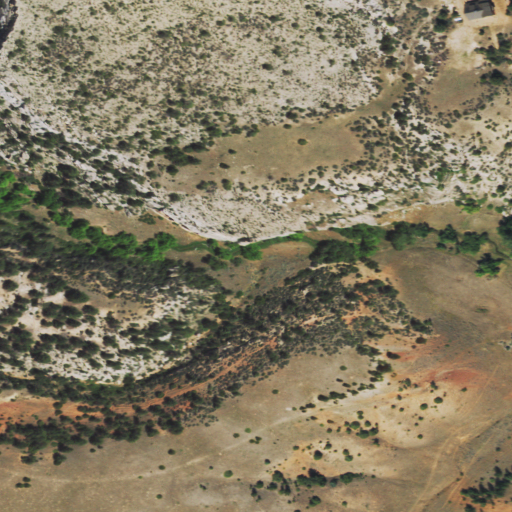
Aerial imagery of valley in Wyoming named Pass Creek Canyon containing shrub, evergreen forest, and grassland